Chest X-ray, PA view. Patient: 71 years old, sex F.
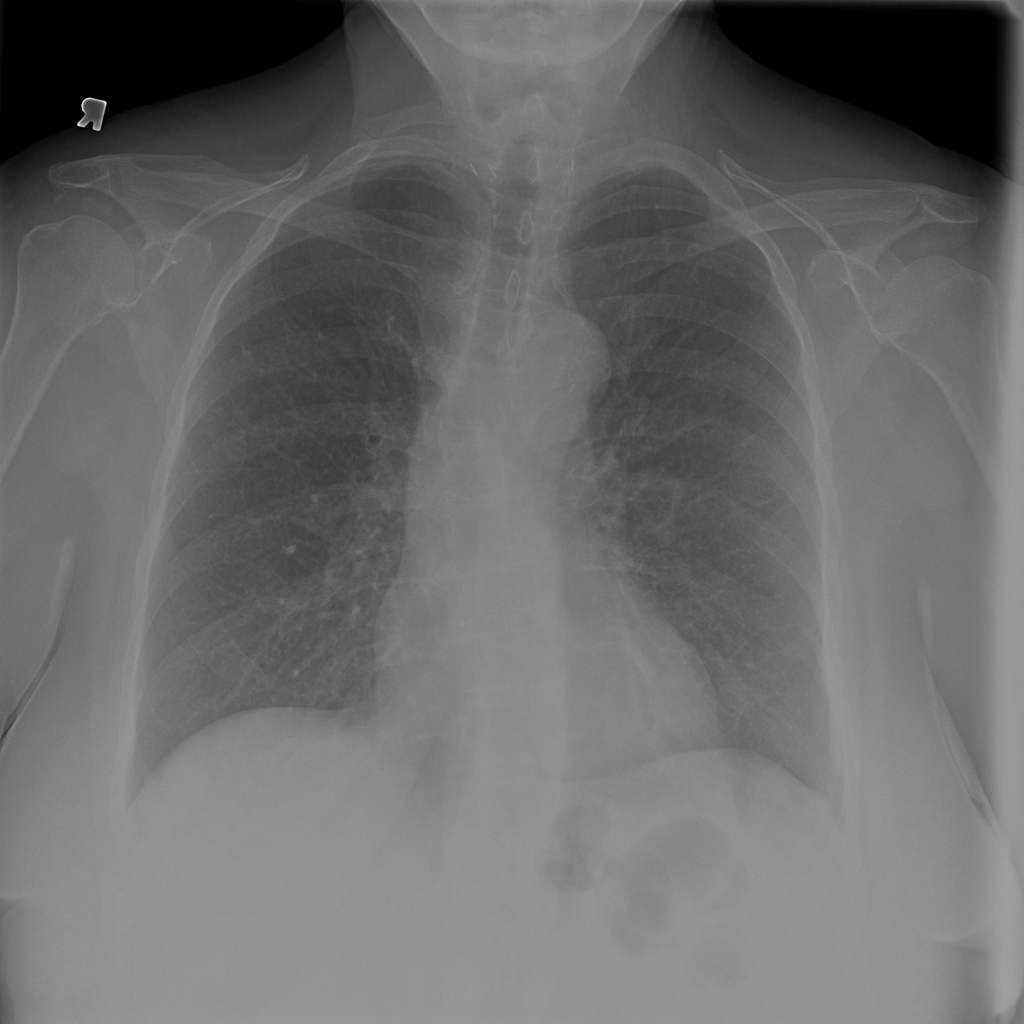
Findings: No Finding